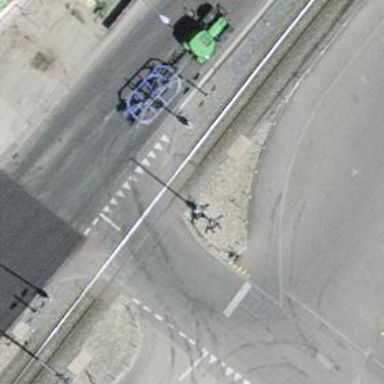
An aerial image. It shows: Railway level crossing.